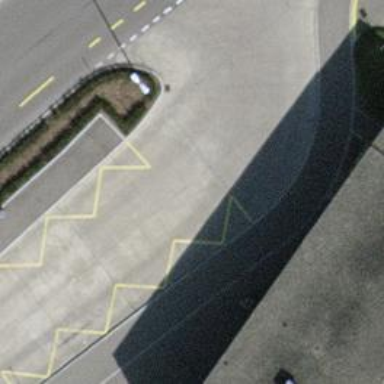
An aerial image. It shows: Bus stop equipped with public transport stop position.